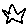
Label: star